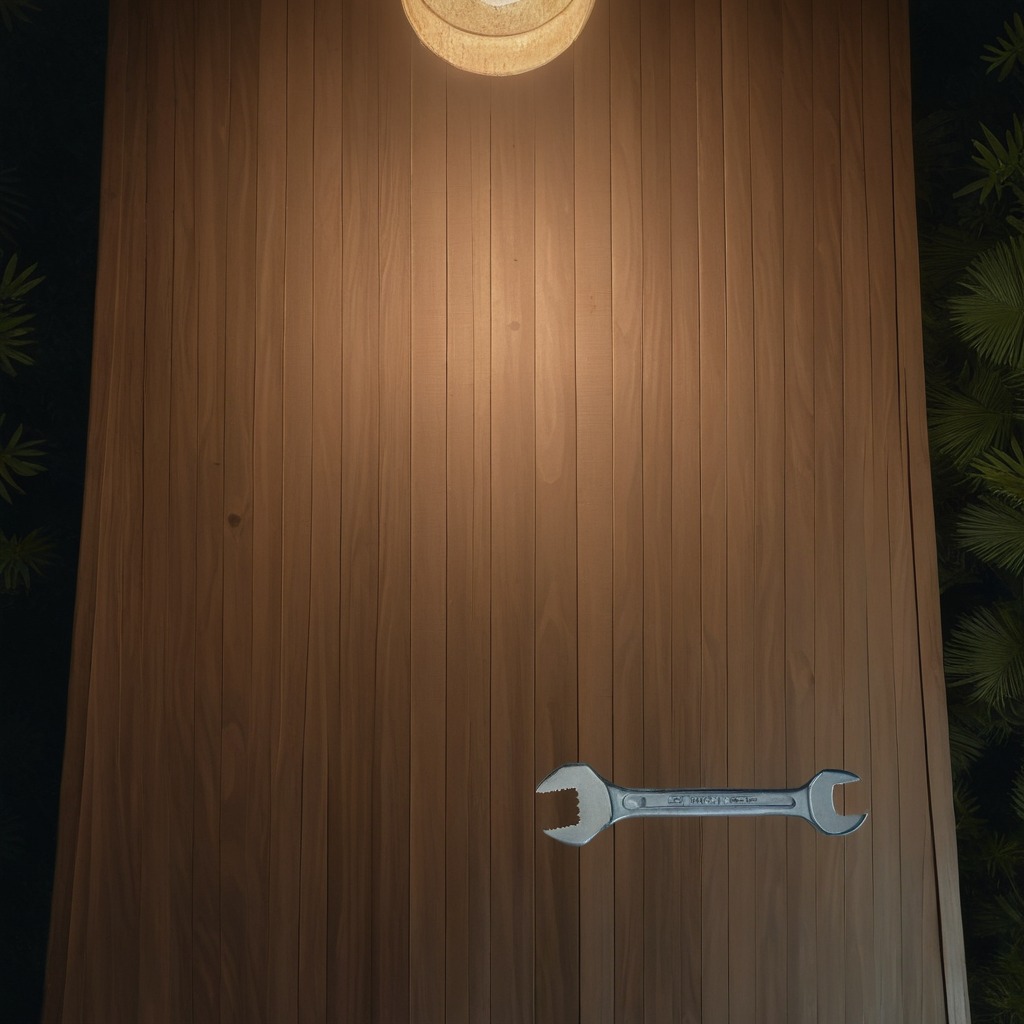
An wrench is lying on the wooden table.